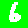
Digit: 6